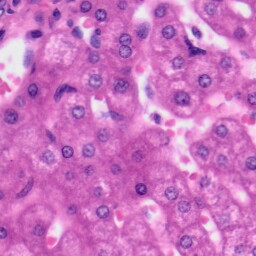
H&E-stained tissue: Liver